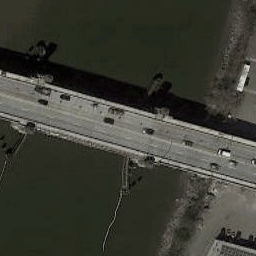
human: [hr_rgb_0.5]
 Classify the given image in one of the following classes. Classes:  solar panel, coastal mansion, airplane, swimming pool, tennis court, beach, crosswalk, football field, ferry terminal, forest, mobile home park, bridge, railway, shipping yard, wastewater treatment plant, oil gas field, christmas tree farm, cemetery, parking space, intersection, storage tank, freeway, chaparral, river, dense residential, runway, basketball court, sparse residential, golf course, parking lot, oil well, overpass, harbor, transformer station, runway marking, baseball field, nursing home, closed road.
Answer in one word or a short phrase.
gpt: bridge